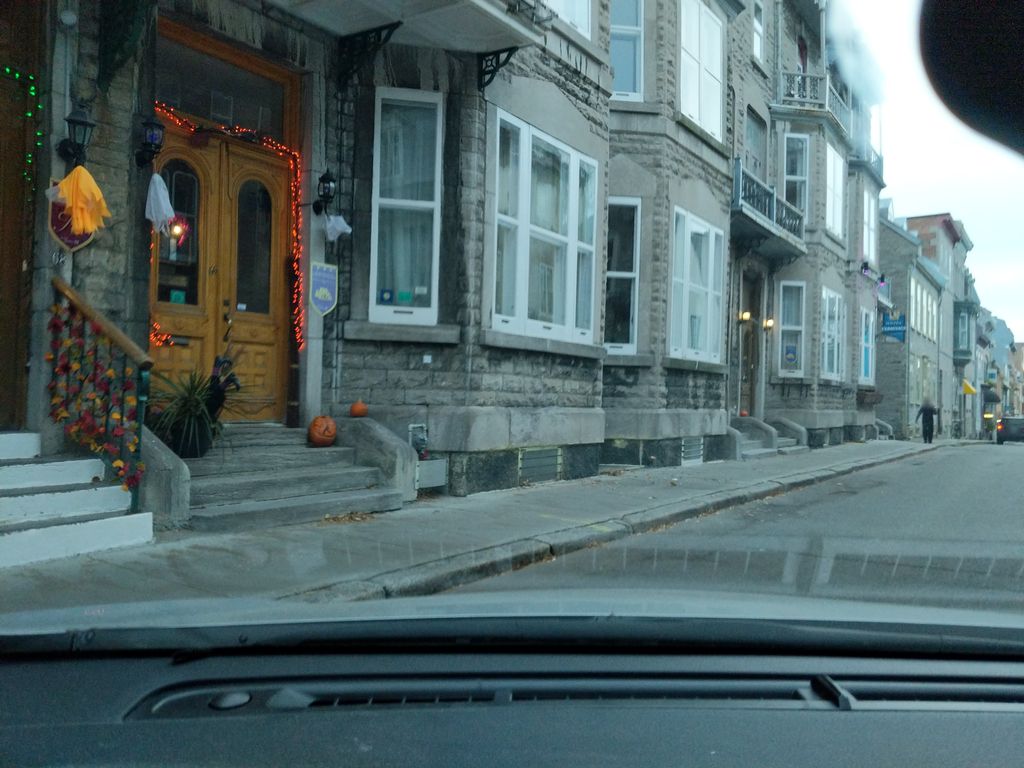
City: quebec_city